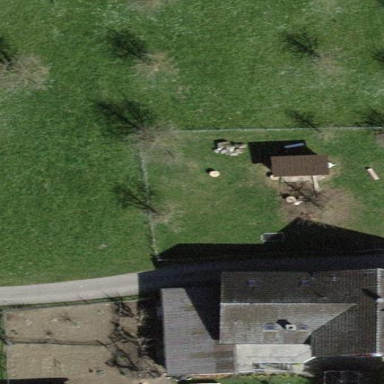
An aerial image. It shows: Enclosure in the zoo.